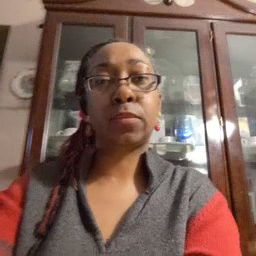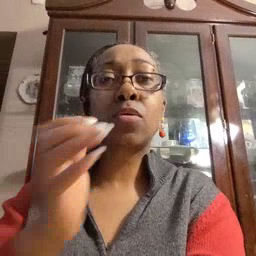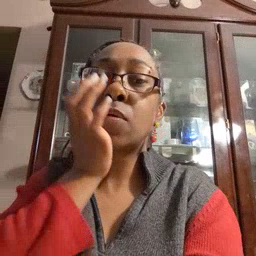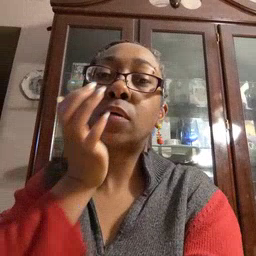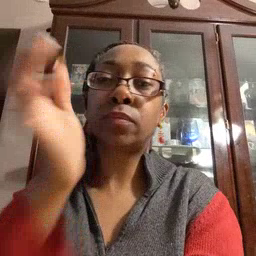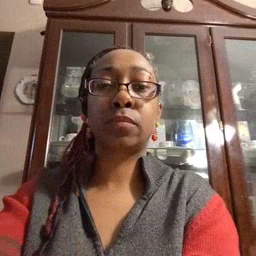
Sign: grass